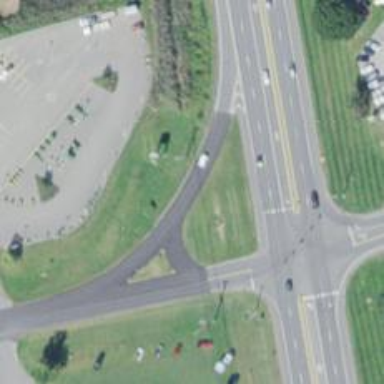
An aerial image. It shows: Asphalt trunk link road.